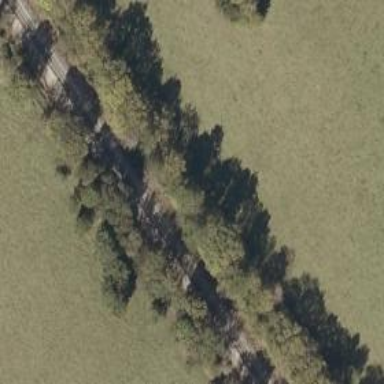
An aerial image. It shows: Railway track.